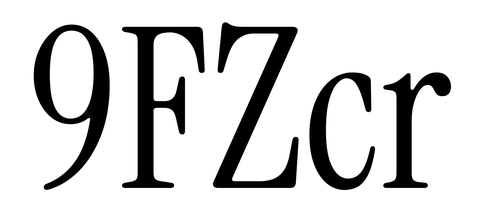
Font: InstrumentSerif-Regular